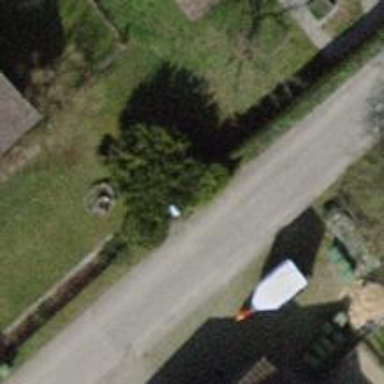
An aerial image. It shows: Street cabinet.